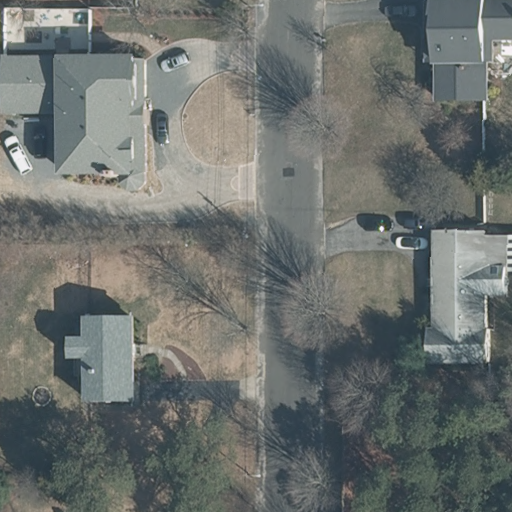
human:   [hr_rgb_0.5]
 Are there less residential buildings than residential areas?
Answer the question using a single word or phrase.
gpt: no

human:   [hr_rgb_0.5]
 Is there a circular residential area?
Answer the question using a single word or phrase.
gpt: no

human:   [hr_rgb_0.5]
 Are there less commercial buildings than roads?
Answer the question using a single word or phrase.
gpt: yes

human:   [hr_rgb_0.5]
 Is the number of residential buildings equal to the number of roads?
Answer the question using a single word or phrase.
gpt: no

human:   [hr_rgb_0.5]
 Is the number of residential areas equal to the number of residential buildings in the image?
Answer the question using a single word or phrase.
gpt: no

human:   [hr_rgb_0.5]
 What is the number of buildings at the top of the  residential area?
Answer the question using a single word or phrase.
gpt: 0

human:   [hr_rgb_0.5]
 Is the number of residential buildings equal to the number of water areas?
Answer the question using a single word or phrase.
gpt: no

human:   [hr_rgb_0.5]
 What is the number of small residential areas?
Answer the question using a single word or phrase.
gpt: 0

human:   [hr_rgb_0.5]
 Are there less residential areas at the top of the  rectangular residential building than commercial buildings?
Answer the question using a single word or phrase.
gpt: no

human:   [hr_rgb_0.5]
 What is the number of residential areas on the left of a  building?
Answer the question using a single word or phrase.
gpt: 0

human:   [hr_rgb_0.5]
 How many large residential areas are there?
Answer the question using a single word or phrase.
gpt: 1

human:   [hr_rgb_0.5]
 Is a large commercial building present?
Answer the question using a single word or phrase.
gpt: no

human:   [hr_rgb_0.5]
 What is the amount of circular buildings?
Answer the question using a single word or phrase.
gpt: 0

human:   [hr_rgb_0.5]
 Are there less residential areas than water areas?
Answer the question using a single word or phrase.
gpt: no

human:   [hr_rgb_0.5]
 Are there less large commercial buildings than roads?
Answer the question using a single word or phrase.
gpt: yes

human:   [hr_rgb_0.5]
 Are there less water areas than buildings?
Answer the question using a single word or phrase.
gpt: yes

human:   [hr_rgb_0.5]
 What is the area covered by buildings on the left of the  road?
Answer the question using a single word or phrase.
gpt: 354m2

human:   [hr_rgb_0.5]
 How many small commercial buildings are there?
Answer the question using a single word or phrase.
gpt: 0

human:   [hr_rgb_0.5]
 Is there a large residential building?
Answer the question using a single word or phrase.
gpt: no

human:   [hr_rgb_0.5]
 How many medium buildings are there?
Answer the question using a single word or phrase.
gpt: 4

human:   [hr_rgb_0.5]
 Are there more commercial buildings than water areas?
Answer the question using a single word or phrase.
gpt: no

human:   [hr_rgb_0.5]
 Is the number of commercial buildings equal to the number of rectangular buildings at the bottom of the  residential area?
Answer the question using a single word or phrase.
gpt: no

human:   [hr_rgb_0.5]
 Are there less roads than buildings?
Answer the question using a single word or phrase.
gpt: yes

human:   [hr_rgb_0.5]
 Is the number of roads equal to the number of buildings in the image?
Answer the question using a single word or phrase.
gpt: no

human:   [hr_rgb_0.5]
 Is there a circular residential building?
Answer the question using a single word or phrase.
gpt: no

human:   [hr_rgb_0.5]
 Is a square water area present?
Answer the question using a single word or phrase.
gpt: no

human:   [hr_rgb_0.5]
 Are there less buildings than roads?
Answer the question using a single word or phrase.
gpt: no

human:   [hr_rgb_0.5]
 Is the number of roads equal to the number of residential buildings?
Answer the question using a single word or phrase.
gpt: no

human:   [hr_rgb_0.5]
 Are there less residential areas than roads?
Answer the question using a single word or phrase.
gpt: no

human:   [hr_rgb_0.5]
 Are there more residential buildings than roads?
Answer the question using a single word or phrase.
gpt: yes

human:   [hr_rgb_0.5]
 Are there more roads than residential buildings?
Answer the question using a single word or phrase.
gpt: no

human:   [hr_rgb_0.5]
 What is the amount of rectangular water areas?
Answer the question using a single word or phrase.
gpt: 0

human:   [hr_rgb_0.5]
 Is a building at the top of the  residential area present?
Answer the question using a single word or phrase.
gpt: no

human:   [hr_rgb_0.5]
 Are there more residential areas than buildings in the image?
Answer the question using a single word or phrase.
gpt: no

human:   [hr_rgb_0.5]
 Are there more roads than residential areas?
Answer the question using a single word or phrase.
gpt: no

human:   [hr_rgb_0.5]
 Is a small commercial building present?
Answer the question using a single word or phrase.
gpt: no

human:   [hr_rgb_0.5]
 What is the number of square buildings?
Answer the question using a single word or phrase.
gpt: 0